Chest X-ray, PA view. Patient: 55 years old, sex M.
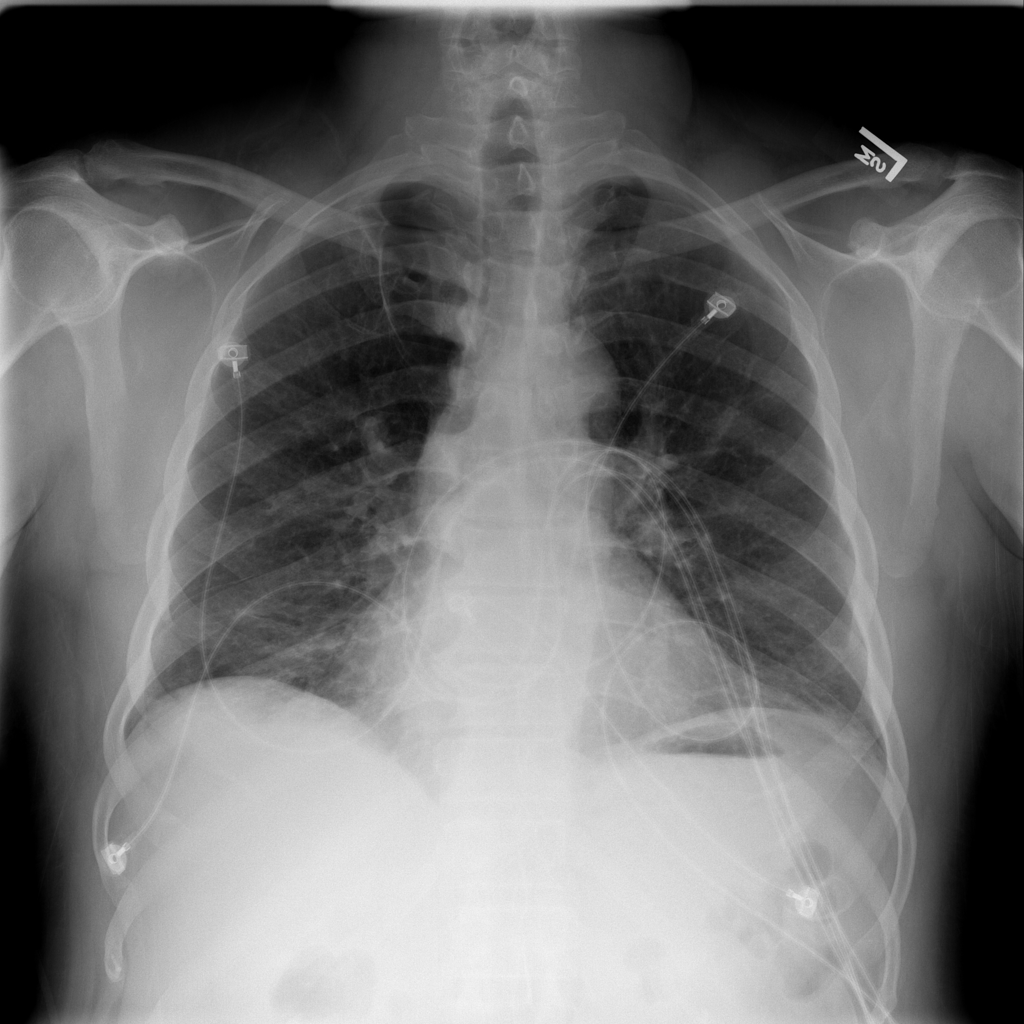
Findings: Atelectasis, Fibrosis, Infiltration, Mass